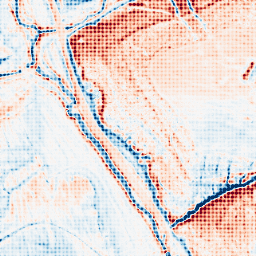
Category: classical
Decomposition family: uniform
Decomposition parameters: size: 10
Upsampling method: sinc_blackman
Upsampling parameters: scale: 8
kernel_size: 8
Upsampling scale: 8